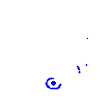
Particle: electron